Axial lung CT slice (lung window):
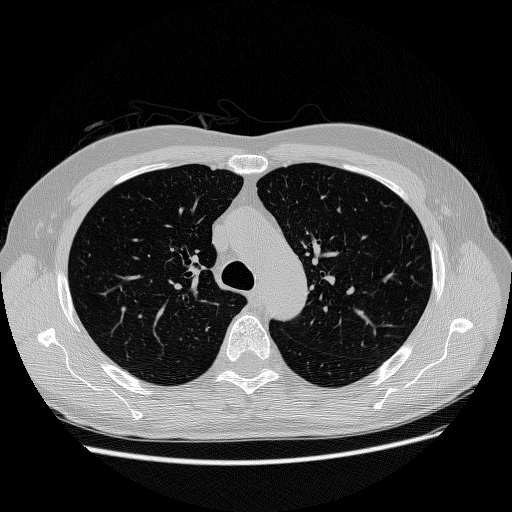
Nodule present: no